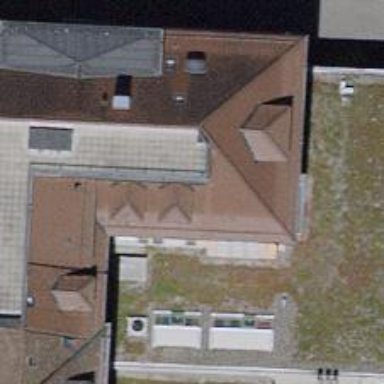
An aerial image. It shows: Government office.